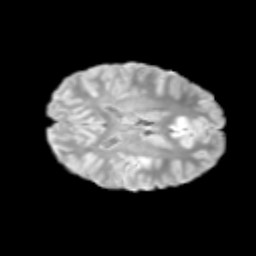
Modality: T2w
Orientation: axial
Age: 11
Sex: female
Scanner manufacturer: siemens
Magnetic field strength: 3 T
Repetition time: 3.8 s
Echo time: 0.07 s